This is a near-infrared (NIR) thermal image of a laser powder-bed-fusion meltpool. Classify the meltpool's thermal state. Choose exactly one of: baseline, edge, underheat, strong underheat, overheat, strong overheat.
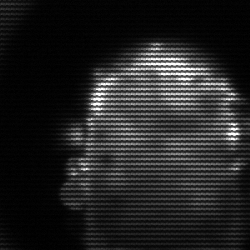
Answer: baseline